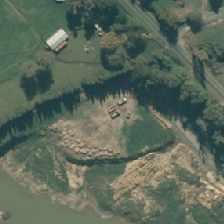
Land cover: lake_pond